Question: I'm trying to add opacity to my view. When I add a CAGradientlayer, I roughly get, what I planned, but have a few issues.
1. I can't change the color. No matter what values I use, I'll always get a white layer
2. Even though I wanted it to be distributed over the whole view, it seems like it has an offset to the left.

My code is as follows:
'''
let maskLayer = CAGradientLayer()
maskLayer.anchorPoint = CGPoint(x: 0.0, y: 0.0)
maskLayer.startPoint = CGPoint(x: 0.0, y: 0.5)
maskLayer.endPoint = CGPoint(x: 1.0, y: 0.5)
maskLayer.colors = [UIColor(white: 0.0, alpha: 0.0).CGColor, UIColor(white: 1.0, alpha: 1.0).CGColor, UIColor(white: 0.0, alpha: 0.0).CGColor]
maskLayer.locations = [0.0, 0.5, 1.0]
maskLayer.bounds = CGRectMake(0, 0, self.frame.width, self.frame.height)
self.layer.mask = maskLayer
'''
What am I doing wrong?
Thanks
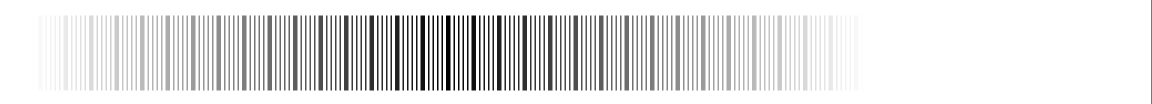
Answer: About the white, this is because a layer mask does not contribute to color, only transparency. Essentially, only the alpha component has an effect, and the R,G,B components of the layer mask are ignored.
About the offset, could it be because your view is getting resized, and your layer isn't kept up to date? If so you could see the answer to this other question: <URL>